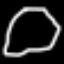
Label: octagon